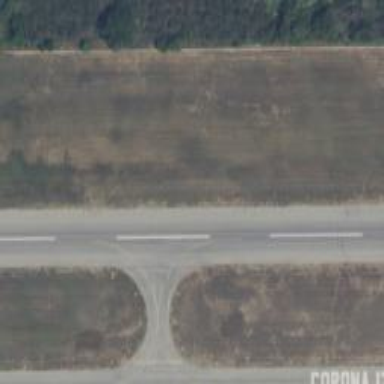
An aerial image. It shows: Asphalt runway at the airport.